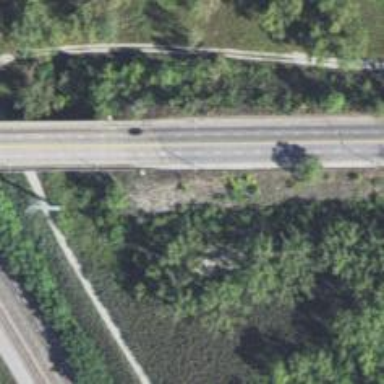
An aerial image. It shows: Secondary road crossing bridge.